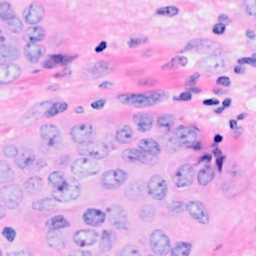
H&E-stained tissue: Breast